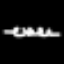
Label: squiggle